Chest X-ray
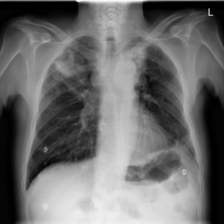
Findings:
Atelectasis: negative
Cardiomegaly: negative
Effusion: negative
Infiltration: positive
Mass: positive
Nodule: negative
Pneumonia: negative
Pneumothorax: negative
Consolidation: negative
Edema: negative
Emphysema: negative
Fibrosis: negative
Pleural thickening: negative
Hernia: negative